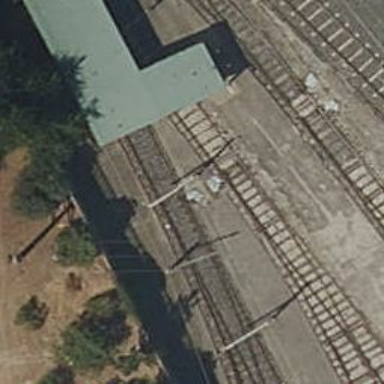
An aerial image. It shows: Railway switch.